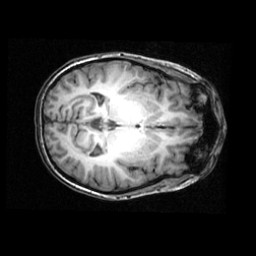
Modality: T1w
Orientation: axial
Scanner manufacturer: ge
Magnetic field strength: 3 T
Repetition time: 0.01222 s
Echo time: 0.005176 s